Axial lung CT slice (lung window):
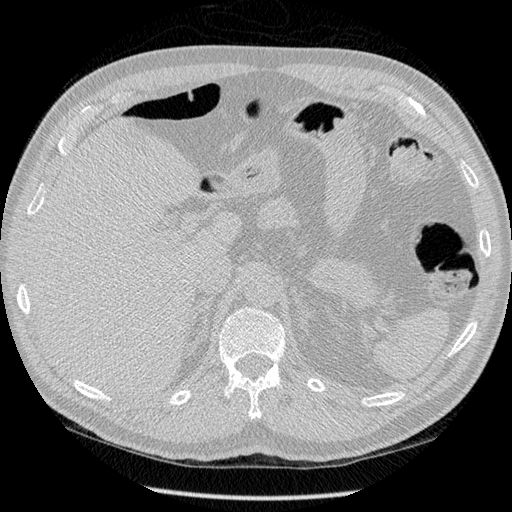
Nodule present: no